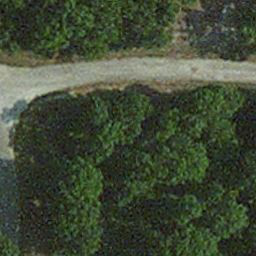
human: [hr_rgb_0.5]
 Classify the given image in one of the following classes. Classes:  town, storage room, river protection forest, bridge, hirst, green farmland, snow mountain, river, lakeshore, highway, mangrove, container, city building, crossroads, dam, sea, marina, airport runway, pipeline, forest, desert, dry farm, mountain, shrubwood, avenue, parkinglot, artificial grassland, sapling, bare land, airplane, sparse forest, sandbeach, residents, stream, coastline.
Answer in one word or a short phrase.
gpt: avenue